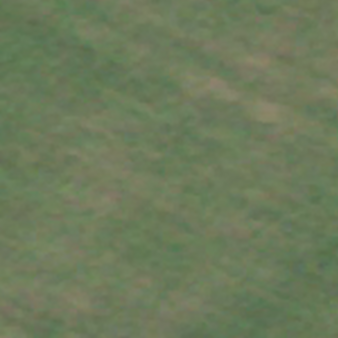
Label: other